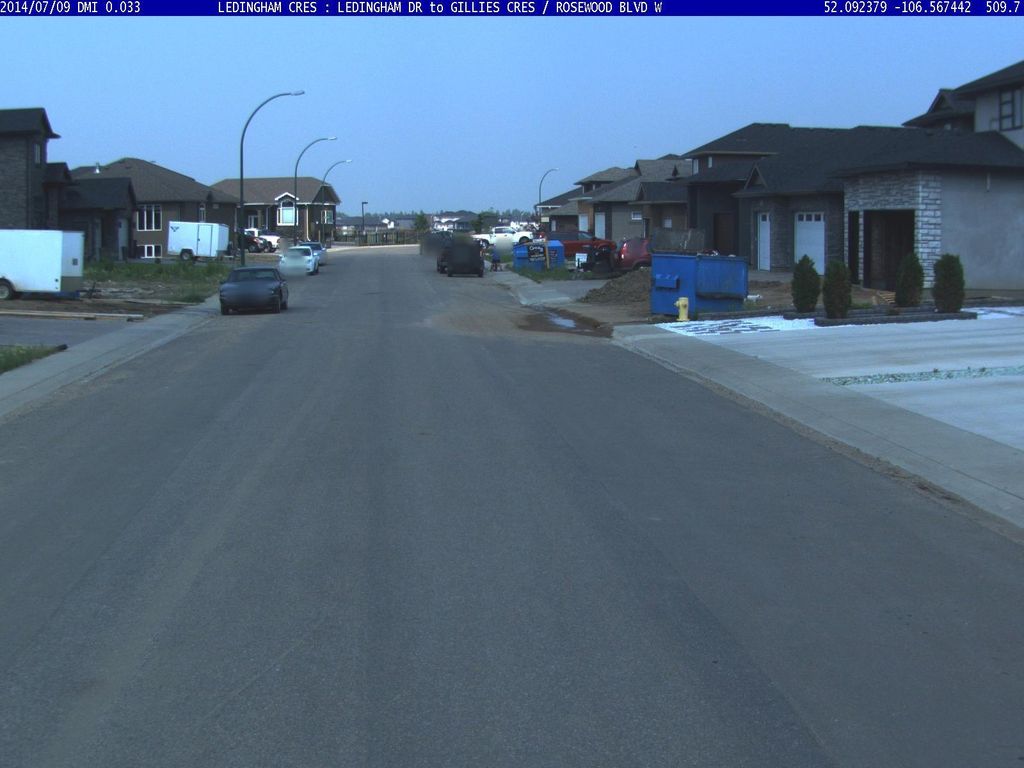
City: saskatoon